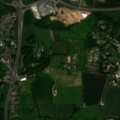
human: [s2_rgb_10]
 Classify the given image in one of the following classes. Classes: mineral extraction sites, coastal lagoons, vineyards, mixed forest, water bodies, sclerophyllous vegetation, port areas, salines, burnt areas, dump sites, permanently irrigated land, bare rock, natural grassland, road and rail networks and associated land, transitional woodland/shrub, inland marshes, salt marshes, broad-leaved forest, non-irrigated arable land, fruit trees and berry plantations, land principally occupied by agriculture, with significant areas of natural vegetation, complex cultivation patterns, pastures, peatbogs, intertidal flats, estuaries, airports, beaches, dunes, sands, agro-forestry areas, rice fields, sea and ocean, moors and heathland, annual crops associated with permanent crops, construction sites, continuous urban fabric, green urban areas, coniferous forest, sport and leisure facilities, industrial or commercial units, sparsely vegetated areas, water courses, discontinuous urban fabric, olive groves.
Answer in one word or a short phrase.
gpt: discontinuous urban fabric, non-irrigated arable land, pastures